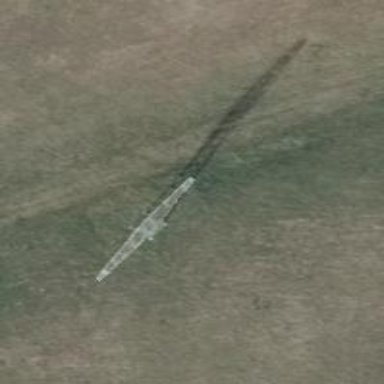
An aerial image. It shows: Power tower.